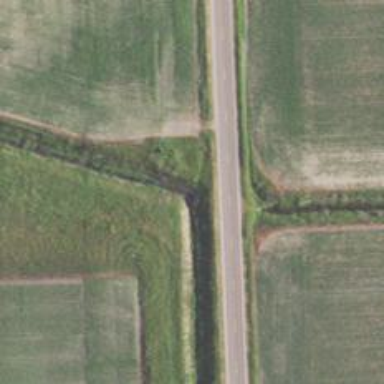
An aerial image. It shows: Culvert tunnel.